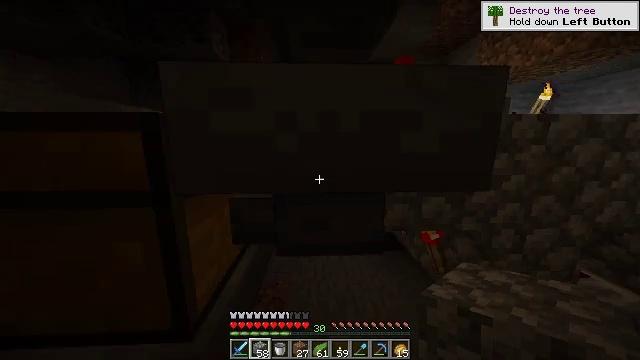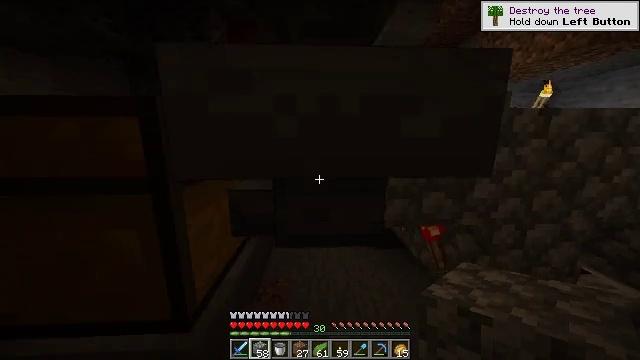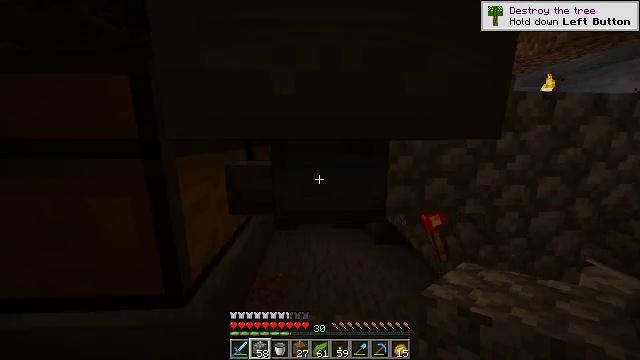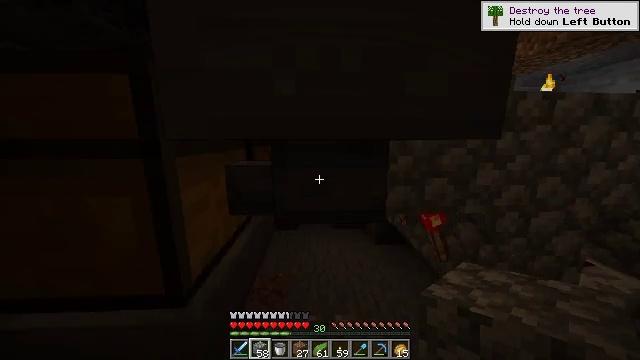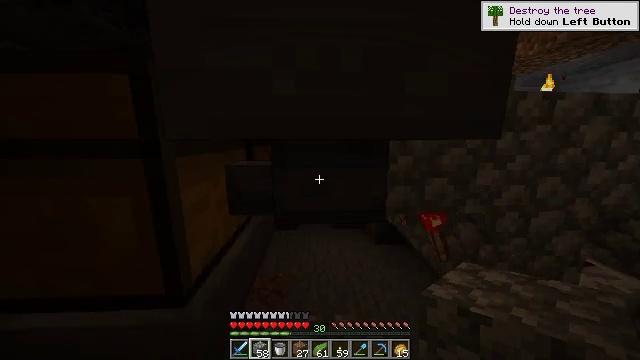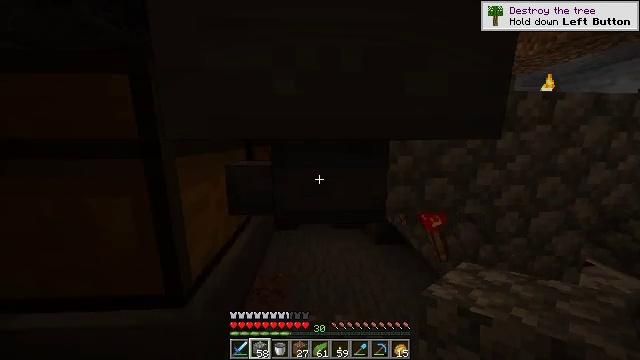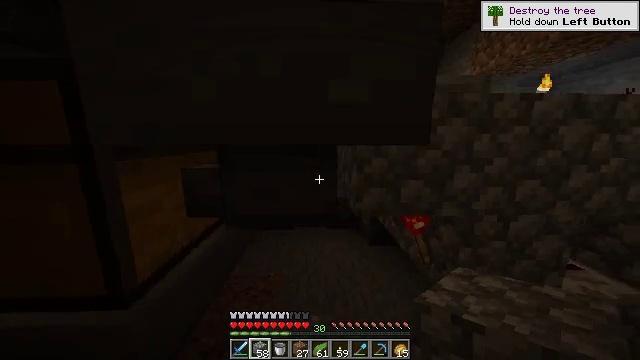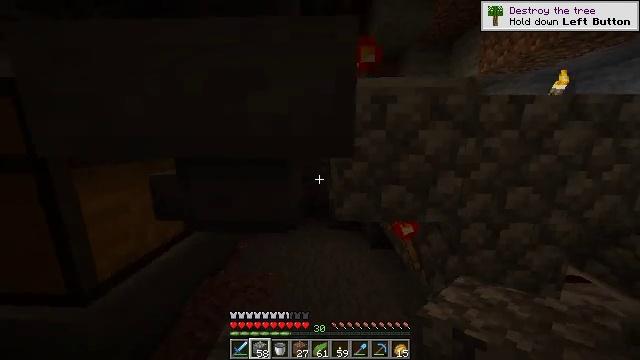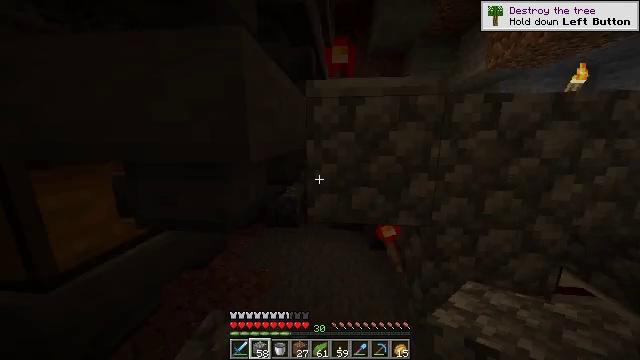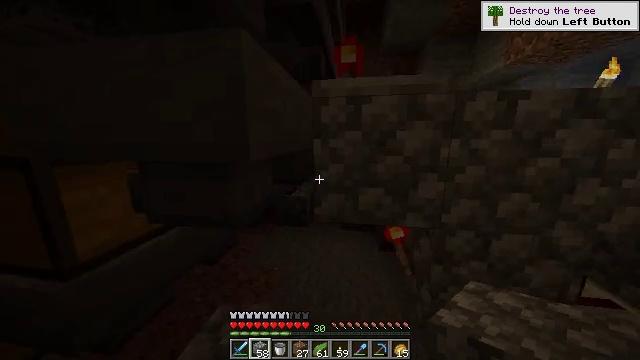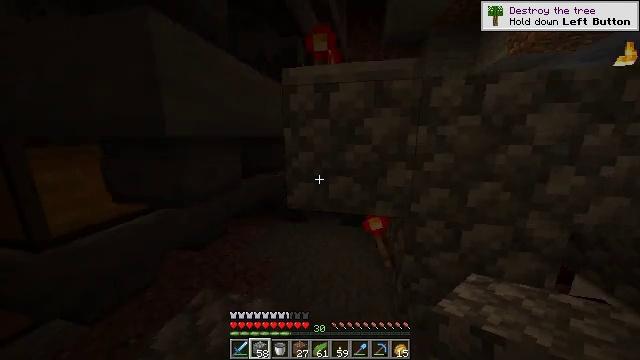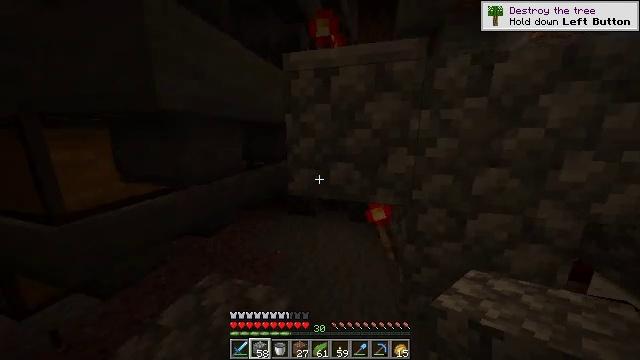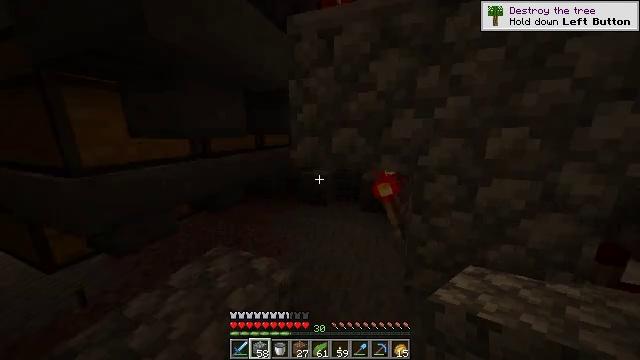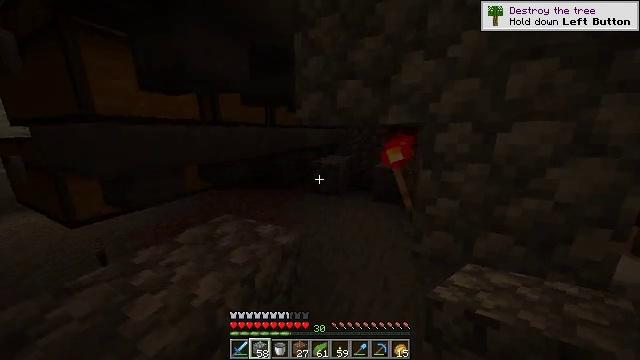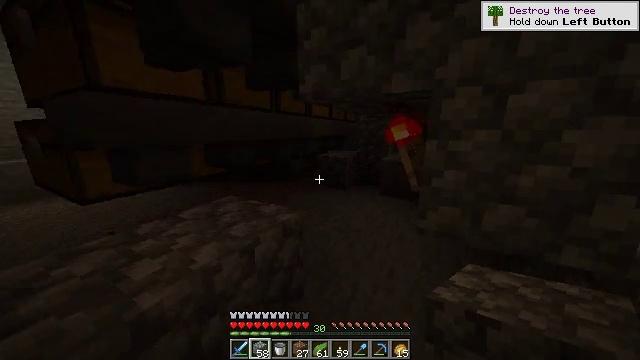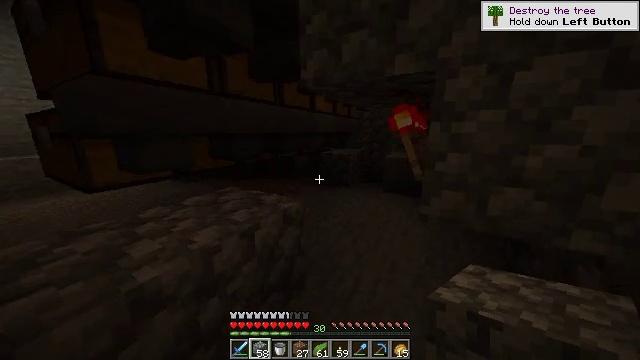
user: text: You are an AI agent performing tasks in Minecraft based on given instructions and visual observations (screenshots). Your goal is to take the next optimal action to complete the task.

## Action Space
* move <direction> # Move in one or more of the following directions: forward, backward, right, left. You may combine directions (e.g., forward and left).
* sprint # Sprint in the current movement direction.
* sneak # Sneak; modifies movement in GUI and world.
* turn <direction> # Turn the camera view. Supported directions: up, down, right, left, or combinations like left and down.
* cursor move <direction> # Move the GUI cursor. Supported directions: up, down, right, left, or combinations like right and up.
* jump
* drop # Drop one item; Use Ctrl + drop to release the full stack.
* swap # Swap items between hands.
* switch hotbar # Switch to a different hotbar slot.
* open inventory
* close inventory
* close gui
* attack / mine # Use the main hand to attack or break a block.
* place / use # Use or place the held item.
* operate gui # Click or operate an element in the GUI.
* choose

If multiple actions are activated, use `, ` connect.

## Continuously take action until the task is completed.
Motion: motion action
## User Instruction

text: Break the comparator from the circuit.
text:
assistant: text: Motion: no_op
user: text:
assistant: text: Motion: no_op
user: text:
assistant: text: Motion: no_op
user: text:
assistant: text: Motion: no_op
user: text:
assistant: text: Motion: move right
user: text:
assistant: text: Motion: move right
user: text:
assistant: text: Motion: move right, turn left
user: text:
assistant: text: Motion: move right, turn left
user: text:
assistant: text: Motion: move right, turn left
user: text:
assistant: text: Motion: turn left
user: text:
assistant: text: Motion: turn left
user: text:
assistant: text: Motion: turn left
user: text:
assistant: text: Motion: turn left
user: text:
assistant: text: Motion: turn left
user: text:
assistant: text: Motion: turn left
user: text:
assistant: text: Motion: turn left
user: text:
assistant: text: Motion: turn left and up
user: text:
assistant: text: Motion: turn left and up
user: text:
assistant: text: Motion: turn up
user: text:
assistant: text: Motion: turn up
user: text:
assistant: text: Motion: turn up
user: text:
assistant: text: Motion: turn left and up
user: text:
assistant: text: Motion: no_op
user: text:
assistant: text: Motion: no_op
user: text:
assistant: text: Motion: no_op
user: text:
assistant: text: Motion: no_op
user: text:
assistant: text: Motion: no_op
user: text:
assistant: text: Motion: no_op
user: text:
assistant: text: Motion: no_op
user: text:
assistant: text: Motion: no_op